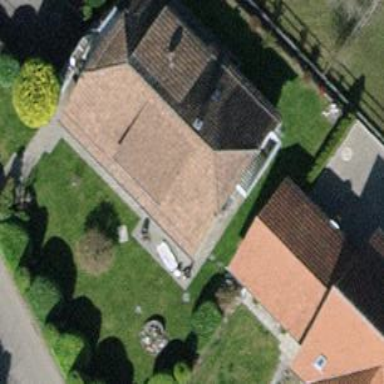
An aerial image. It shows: Detached building with hipped roof shape.